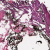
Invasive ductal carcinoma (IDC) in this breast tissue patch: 0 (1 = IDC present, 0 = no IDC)